Question: I'm trying to create a 'JPanel' that uses the 'FlowLayout'. This panel is placed inside of a 'container' using 'BorderLayout'. This 'container' is then added to a card using 'CardLayout'. I would like the panel using 'FLowLayout' ot be a small box in the bottom left corner of the 'BorderLayout' panel. How would I do this? I've used 'settingsPanel.setPreferredSize(new Dimension(10, 425));' but the width still spans across the whole panel no matter what size I set, although the height changes. How would I get the width to change?
'''
import javax.swing.*;
import java.awt.*;
import java.awt.event.*;
import java.net.*;
import java.io.*;
public class Main {
//Settings Panel variables
JLabel settingsTitle = new JLabel("Settings");
public Main()
{
JPanel mainCard = new JPanel(new BorderLayout(8,8));
JPanel settingsPanel = new JPanel(new FlowLayout(FlowLayout.CENTER));
settingsTitle.setFont(new Font("TimesRoman", Font.PLAIN, 35));
settingsPanel.add(settingsTitle);
final CardLayout layout = new CardLayout();
final JPanel cards = new JPanel(layout);
cards.add(mainCard, "2");
mainCard.add(settingsPanel, BorderLayout.SOUTH);
settingsPanel.setPreferredSize(new Dimension(10, 425));
settingsPanel.setBorder(BorderFactory.createLineBorder(Color.black));
layout.show(cards, "1");
JFrame window = new JFrame("Test");
window.setDefaultCloseOperation(JFrame.EXIT_ON_CLOSE);
window.getContentPane().add(cards);
window.setSize(1280, 720);
window.setLocationRelativeTo(null);
window.setResizable(false);
window.setVisible(true);
}
public static void main(String[] args)
{
SwingUtilities.invokeLater(new Runnable() {
@Override
public void run() {
new Main();
}
});
}
}
'''

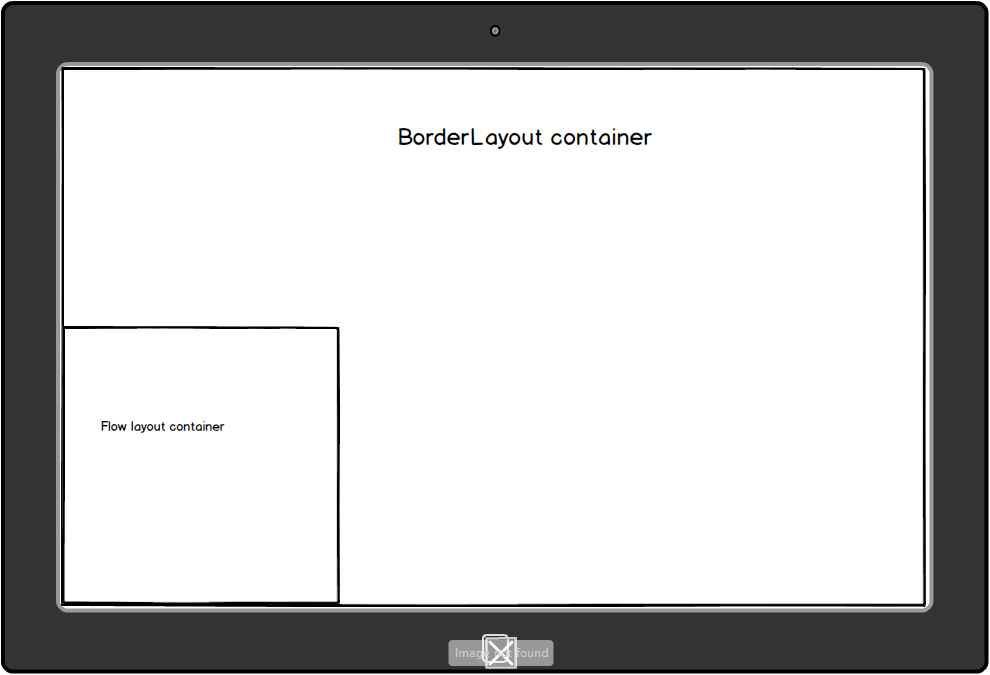
Answer: So here's your code changing the 'BorderLayout' with 'GridBagLayout'. The core idea of the GridBagLayout is that you'll have a grid with several rows and columns (of different sizes) and you can place components in each cell. The neat thing about it is that it's very powerful: when you place a component in a cell you can customize the following:
- - - -
Among other things. The last point was your problem here, BorderLayout was forcing your panel to expand as much as it could. In my code I used 'fill = NONE' and set it at the 'anchor = LAST_LINE_START' so it stays at the bottom left and doesn't expand.
You can play with these parameters, all the info is <URL>.
The key to all of it is to know how is your grid. In this example it's very simple it's just a 1x1. But look at the tutorial: those images with a grid painted in red over them, that's what you have to have in your mind. Other than that and knowing all the variables the only tricky thing is how weights work.
'''
import java.awt.BorderLayout;
import java.awt.CardLayout;
import java.awt.Color;
import java.awt.Dimension;
import java.awt.FlowLayout;
import java.awt.Font;
import java.awt.GridBagConstraints;
import java.awt.GridBagLayout;
import javax.swing.BorderFactory;
import javax.swing.BoxLayout;
import javax.swing.JFrame;
import javax.swing.JLabel;
import javax.swing.JPanel;
import javax.swing.SwingUtilities;
public class Main {
//Settings Panel variables
JLabel settingsTitle = new JLabel("Settings");
public Main()
{
JPanel mainCard = new JPanel(new GridBagLayout());
JPanel settingsPanel = new JPanel(new FlowLayout(FlowLayout.CENTER));
settingsTitle.setFont(new Font("TimesRoman", Font.PLAIN, 35));
settingsPanel.add(settingsTitle);
final CardLayout layout = new CardLayout();
final JPanel cards = new JPanel(layout);
cards.add(mainCard, "2");
GridBagConstraints c = new GridBagConstraints();
c.gridx = 0;
c.gridy = 0;
c.weightx = 1.0;
c.weighty = 1.0;
c.anchor = GridBagConstraints.LAST_LINE_START;
c.fill = GridBagConstraints.NONE; //uneeded line because it's the default value, but it has to be NONE
mainCard.add(settingsPanel, c);
// settingsPanel.setPreferredSize(new Dimension(300, 425)); //the components inside settingsPanel will set its side
settingsPanel.setBorder(BorderFactory.createLineBorder(Color.black));
layout.show(cards, "1");
JFrame window = new JFrame("Test");
window.setDefaultCloseOperation(JFrame.EXIT_ON_CLOSE);
window.getContentPane().add(cards);
window.setSize(1280, 720); ///replace with window.pack()
window.setLocationRelativeTo(null);
window.setResizable(false);
window.setVisible(true);
}
public static void main(String[] args)
{
SwingUtilities.invokeLater(new Runnable() {
@Override
public void run() {
new Main();
}
});
}
}
'''